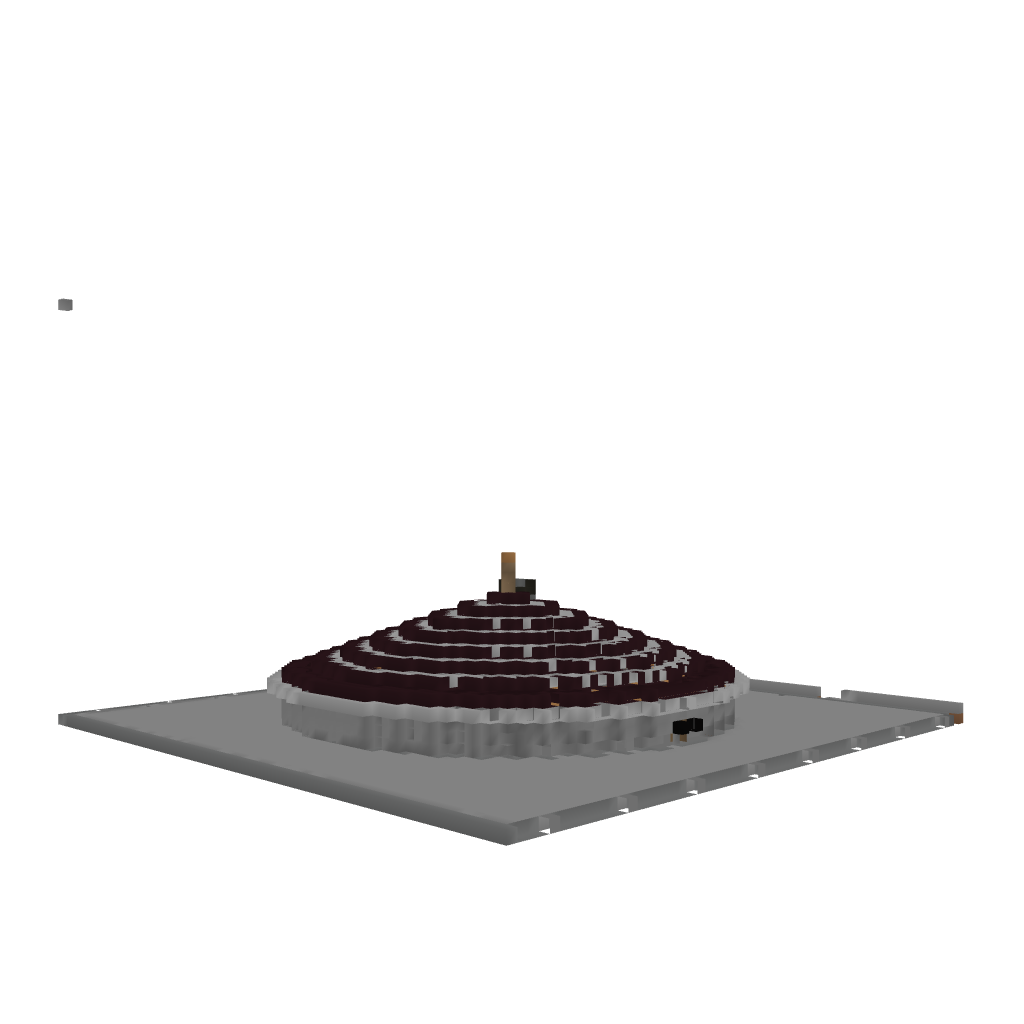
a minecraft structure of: Simple Maze